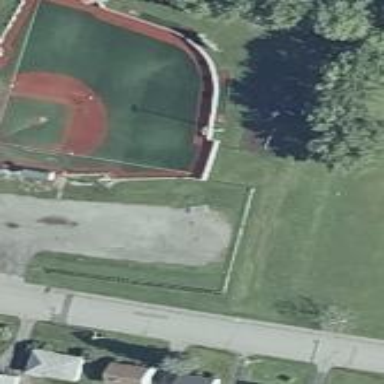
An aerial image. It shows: Park featuring baseball field.